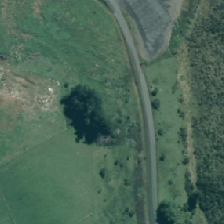
Land cover: low_producing_grassland